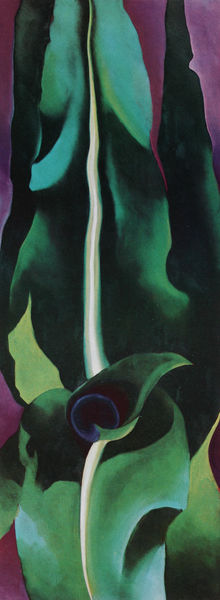
Titel: Corn, Dark
Künstler: Georgia O'Keeffe
Standort: New York
Institution: The Metropolitan Museum of Art
Schlagwörter: baum, blau, blätter, dunkel, gemälde, schatten, wasser, weiß, aquarell, gelb, grün, kubismus, landschaft, ausschnitt, blume, brust, frau, geschwungen, hell, hintergrund, licht, schwarz, türkis, blüte, rose, expressionismus, flächig, hochformat, malerei, ornament, lang, spitze, trauer, öl, kalt, natur, auge, dunkelheit, blatt, pflanze, pflanzen, höhle, kontrast, rosa, traurig, wald, wasserfall, kreis, rund, stillleben, schwung, farbig, wellen, komplementär, moderne, abstrakt, berge, modern, o´keefe, dunkelgrün, farbe, formen, hellgrün, lila, violett, vegetation, pastös, ölgemälde, erhaben, jugendstil, spitz, weiblich, detail, nah, nahaufnahme, schmal, floral, streifen, ölfarben, erotik, erotisch, vagina, gewächs, abstraktion, abstrahiert, fotografie, regen, pink, stiel, symetrie, wasserfarben, rechteck, übergang, linie, kontur, leblos, stengel, strich, ölmalerei, flora, lilie, stängel, franz, blat, senkrecht, organisch, fragment, knospe, expressiv, picasso, salat, adern, struktur, rechteckig, malerie, urwald, aloe, hochkant, schattig, trichter, grüntöne, hoffnung, vegetabil, objekt, pfeil, pfauenfeder, spirale, ungegenständlich, dekorativ, calla, ader, banane, blauer reiter, drache, purpur, pastel, komplementärkontrast, mittelachse, längsschnitt, orchidee, komplementärfarben, vertikal, marc, dschungel, lile, nahsicht, phallus, aufstreben, magenta, pfauenauge, pflane, keeffe, vegan, sexualität, ngel, o'eeffe, vergrößerung, georgia, o´keeffe, keefe, georgia o'eeffe, georgia o'eefe, focus, georgia o keeffe, zoom, absrtakt, aufwärtsstrebend, bananenblatt, canna, contrast, erotisierend, gestengl, gorgia, gorgia o´keeffe, jugendstayl, kandidinsky, kontrasst, naturverbunden, okeef, phallisch, rucola, teil eines bildes, urspüngliche kultur, urweld, vertikale ausrichtung, weißer strefen, lichthöhung